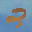
Label: 2